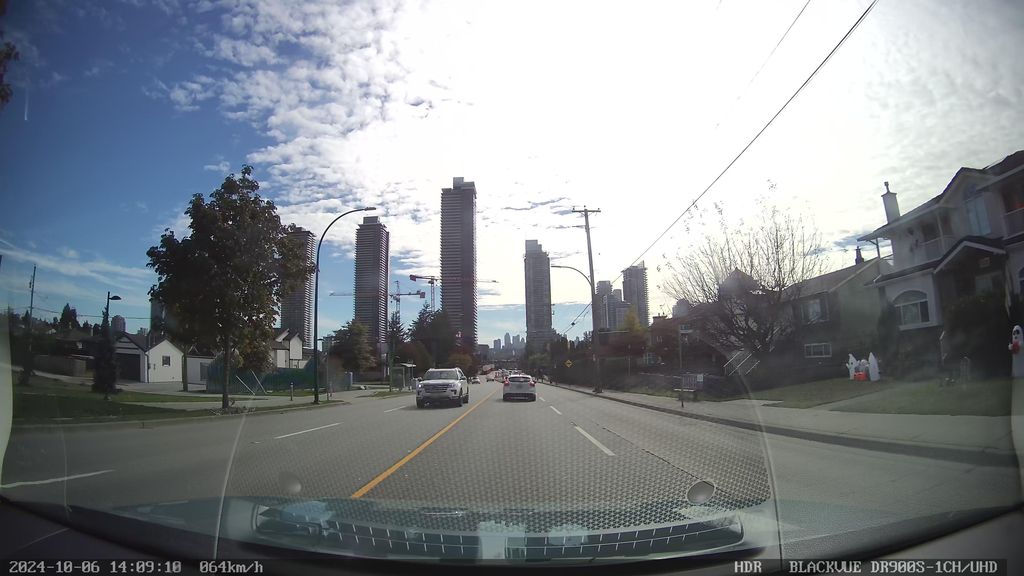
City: vancouver